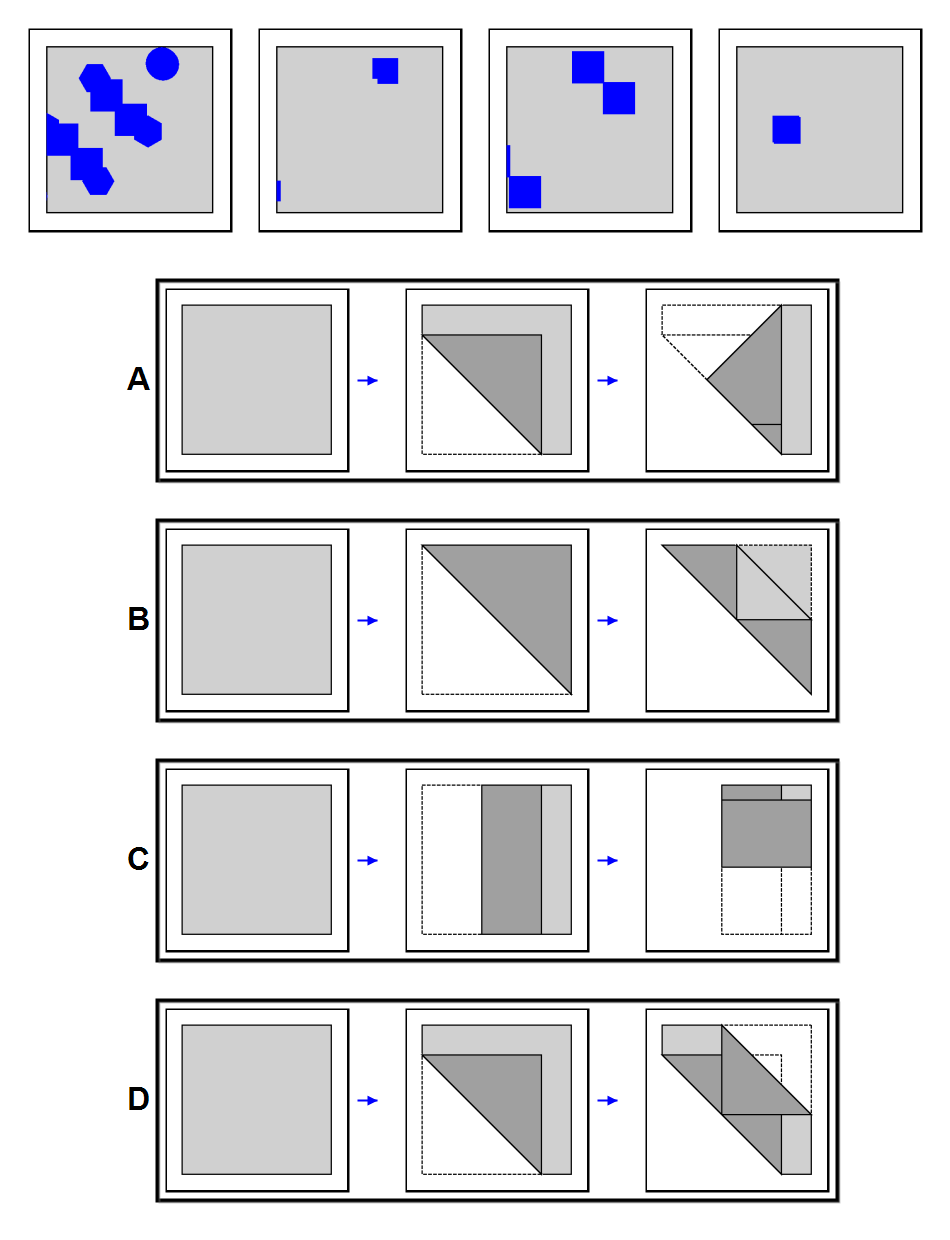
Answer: A